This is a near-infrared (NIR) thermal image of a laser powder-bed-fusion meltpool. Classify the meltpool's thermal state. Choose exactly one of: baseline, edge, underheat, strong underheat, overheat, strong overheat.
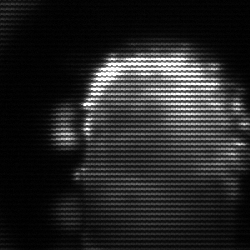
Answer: baseline